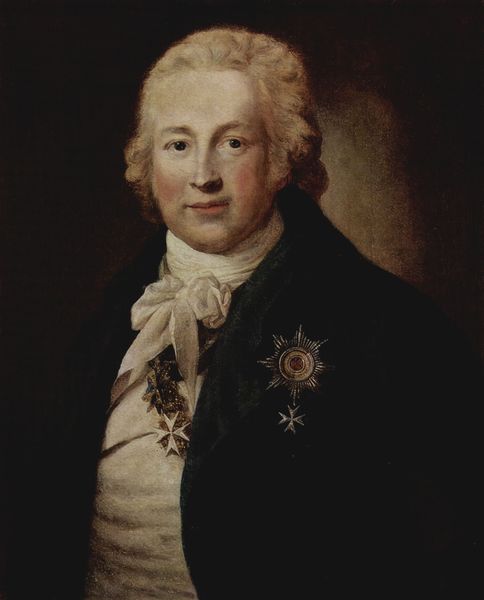
Titel: Porträt des Christoph Johann Friedrich Medem, Geheimrat in russischen Diensten und russischer Botschafter in Washington
Künstler: Anton Graff
Standort: Sankt Petersburg
Institution: Eremitage
Schlagwörter: dunkel, kopf, mann, schatten, weiß, grün, braun, frankreich, frisur, haar, hintergrund, licht, mund, nase, orange, profil, schmuck, schwarz, stirn, ölbild, blick, rot, schal, tuch, rock, schleife, blond, hemd, jacke, jung, wand, augen, barock, falten, gesicht, knoten, kragen, bildnis, hals, herr, portrait, porträt, öl, auge, haare, mantel, stehend, adel, musiker, brosche, bruststück, england, lippen, locken, rosa, rund, perücke, adlig, lächeln, seitlich, wangen, backen, frack, dick, schmal, halstuch, bauch, jackett, weste, geschminkt, hoch, betrachter, kreuz, stern, mundwinkel, adeliger, orden, politiker, kreuze, schwarzw, beleibt, pour le merite, zar, franzose, jahrhundert, perrücke, ordenskreuz, perucke, geischt, blus, verdienst, auszeichnung, staatsmann, malteserkreuz, nasr, staasräson, knopfaugen, m, geschminckt, ordn, freumaurer, hamed